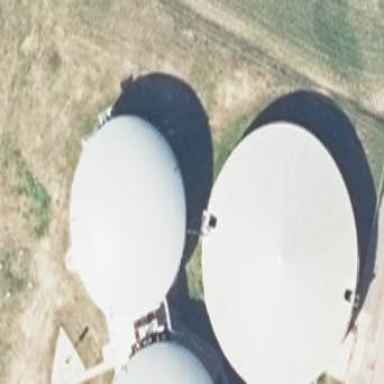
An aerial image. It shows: Storage tank with man-made structure.